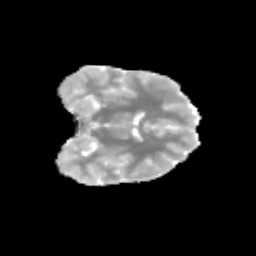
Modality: MD
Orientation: coronal
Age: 12
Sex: female
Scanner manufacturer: siemens
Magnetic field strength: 3 T
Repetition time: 3.8 s
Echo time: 0.07 s